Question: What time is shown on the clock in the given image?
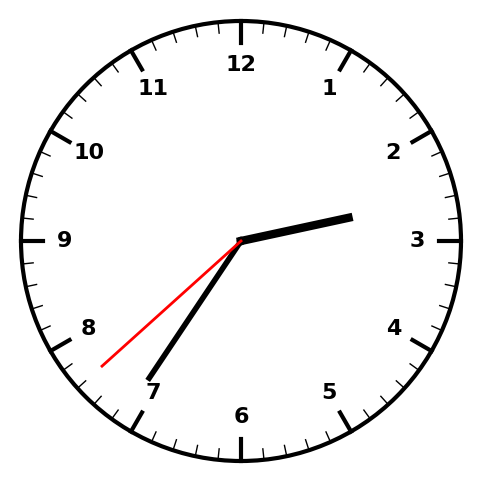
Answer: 02:35:38